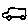
Label: car